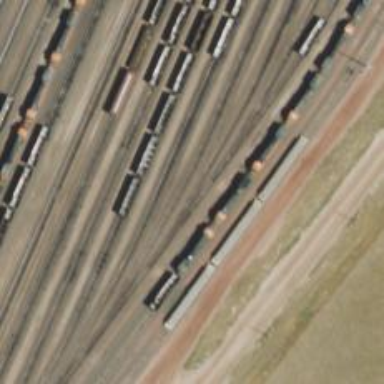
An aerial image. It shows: Railway yard in service.